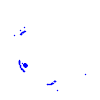
Particle: pion